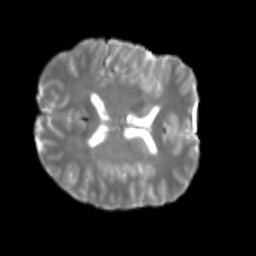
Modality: T2w
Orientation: axial
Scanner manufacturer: siemens
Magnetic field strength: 3 T
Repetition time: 4 s
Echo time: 0.0594 s